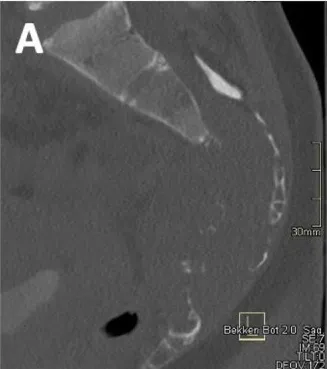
Midsagittal bone-window CT.
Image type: radiology (ct)